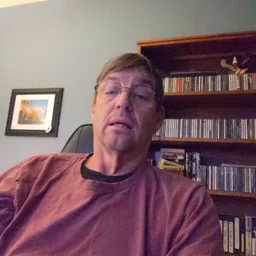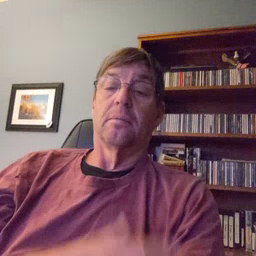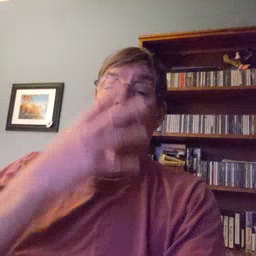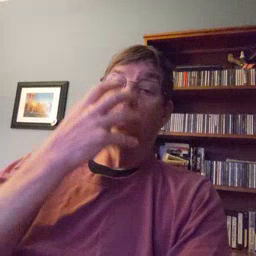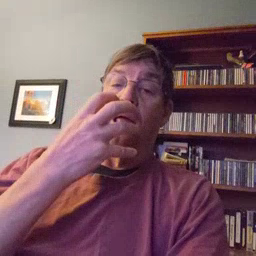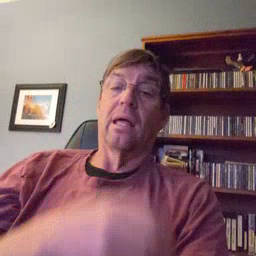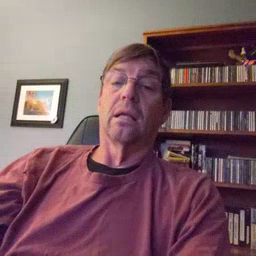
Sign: mad